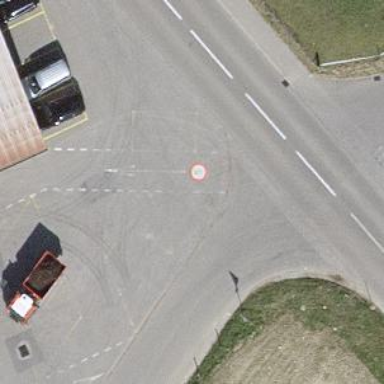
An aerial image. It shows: Bus stop with platform for public transport.